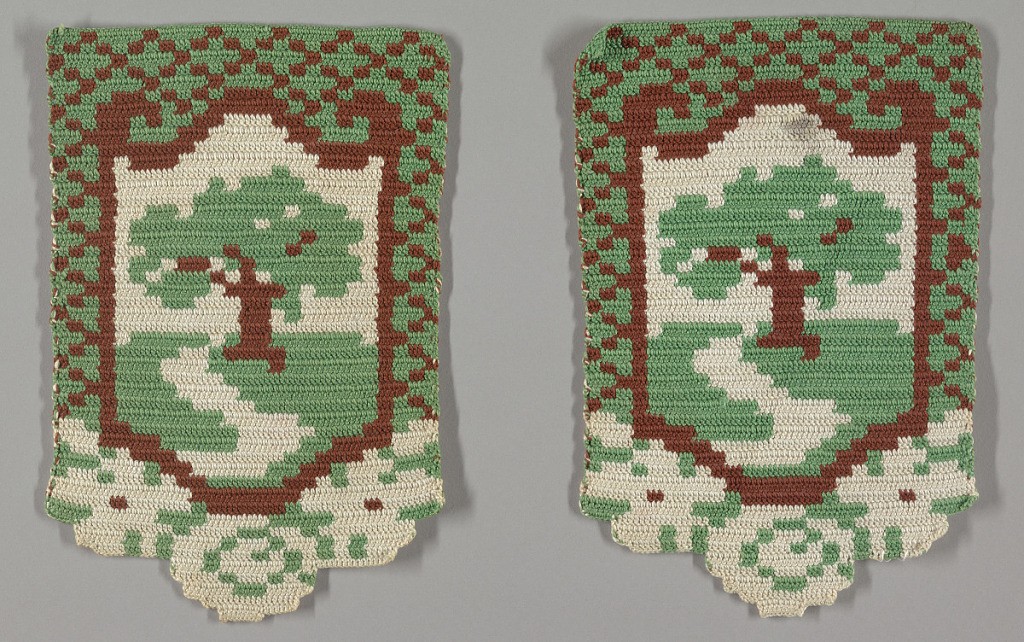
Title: Chair pads
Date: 1900–15
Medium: Technique: crochet
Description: Pair of chair pads have an identical design of a medallion containing a winding path that leads to a single tree. Cross hatch pattern at the top and sides. Scalloped floral border at the bottom. In green, brown, and white.